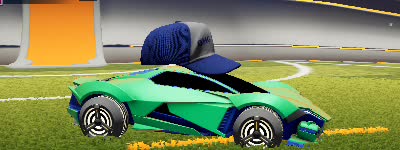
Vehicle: werewolf